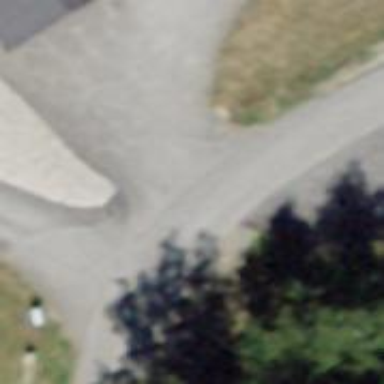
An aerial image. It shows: Paved residential road.